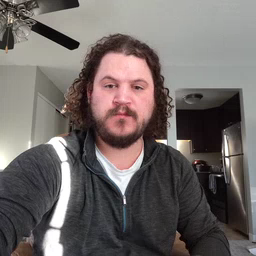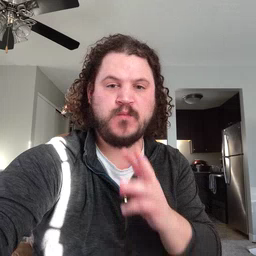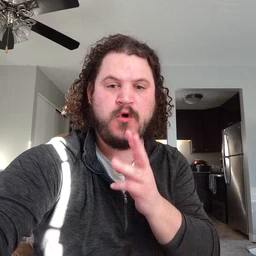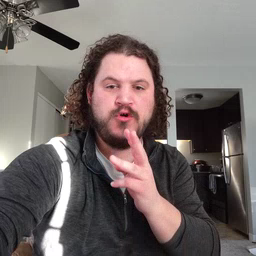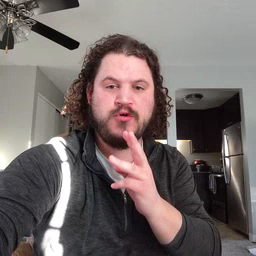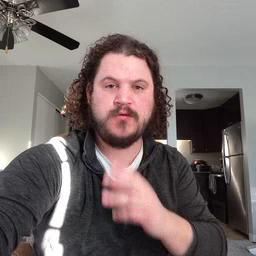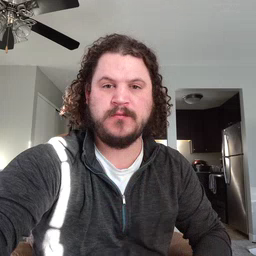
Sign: water